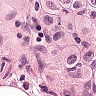
Metastatic tissue present: yes